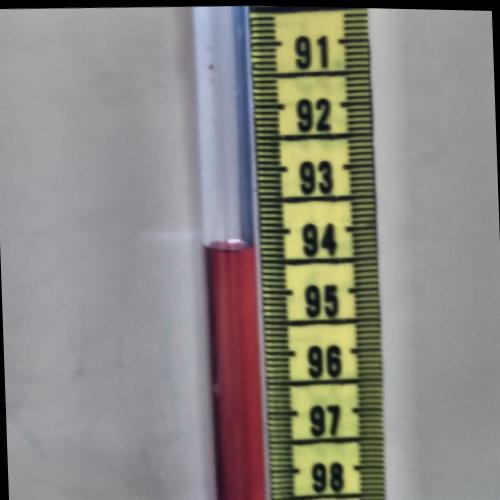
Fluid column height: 94.3 cm